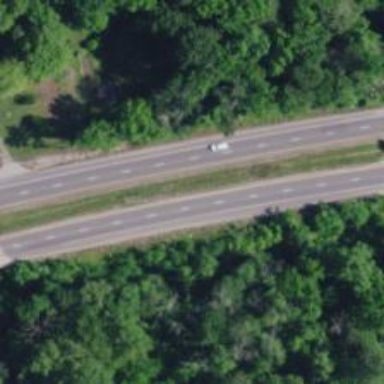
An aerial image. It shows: Trunk highway.